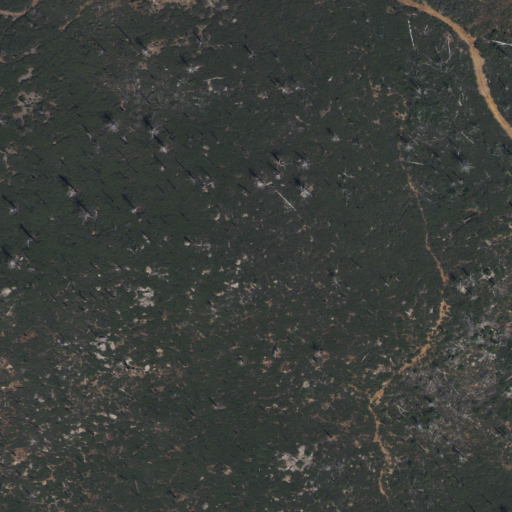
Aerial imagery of mountain in California named Middle Peak containing shrub, open development, and low intensity development